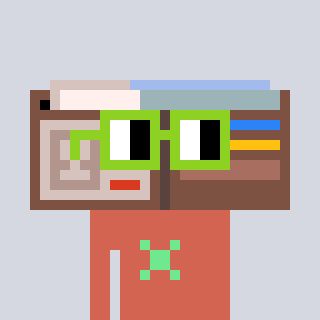
a pixel art character with square light green glasses, a wallet-shaped head and a peachy-colored body on a cool background